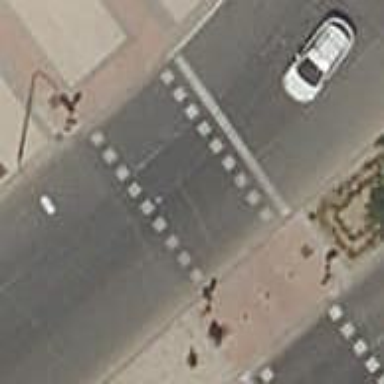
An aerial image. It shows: Road crossing with traffic signals.